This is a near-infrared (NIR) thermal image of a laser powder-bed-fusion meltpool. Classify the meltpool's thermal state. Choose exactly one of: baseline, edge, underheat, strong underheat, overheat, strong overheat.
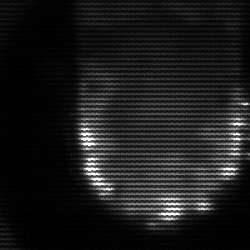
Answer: baseline